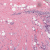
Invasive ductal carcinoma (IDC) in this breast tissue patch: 1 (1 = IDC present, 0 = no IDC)